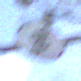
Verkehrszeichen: EndeGeschwindigkeit5
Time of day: MorningAfternoon
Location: Outdoor (Nature)
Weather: PartlyCloudy
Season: NotSpecified
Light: Natural